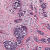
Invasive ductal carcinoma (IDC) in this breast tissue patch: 0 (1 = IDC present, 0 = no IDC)